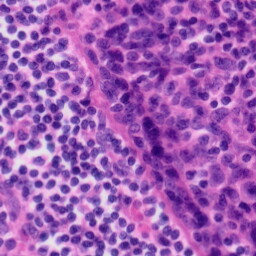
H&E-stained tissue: Tonsil